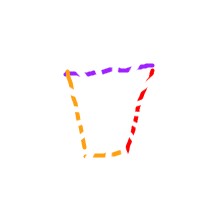
Shape: trapezoid